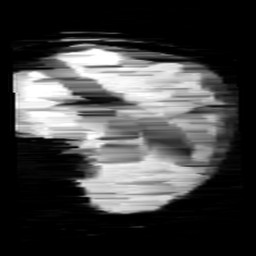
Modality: minIP
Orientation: sagittal
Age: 13
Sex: male
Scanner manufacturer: siemens
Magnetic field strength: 3 T
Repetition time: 0.027 s
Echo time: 0.02 s